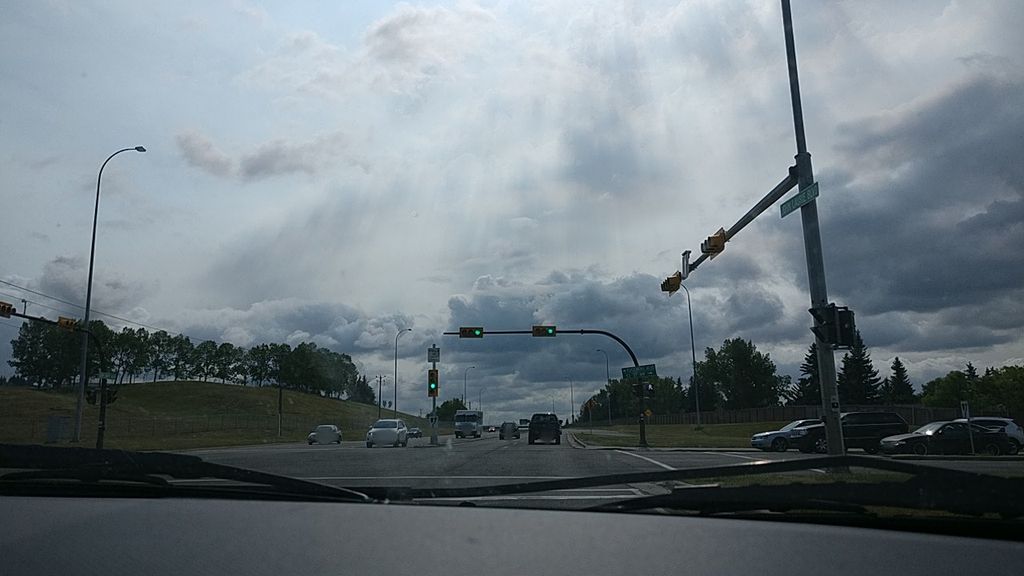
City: calgary